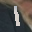
Label: 1